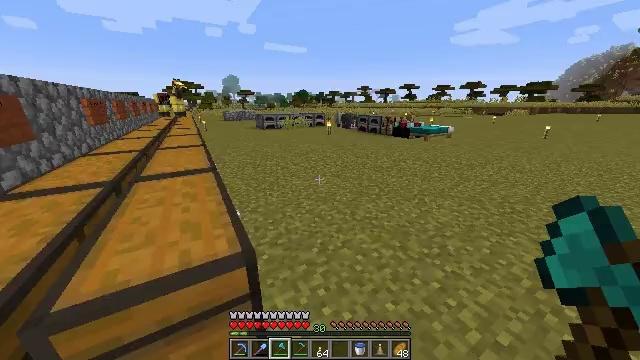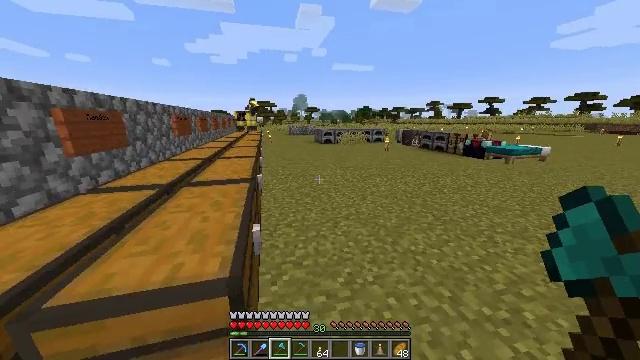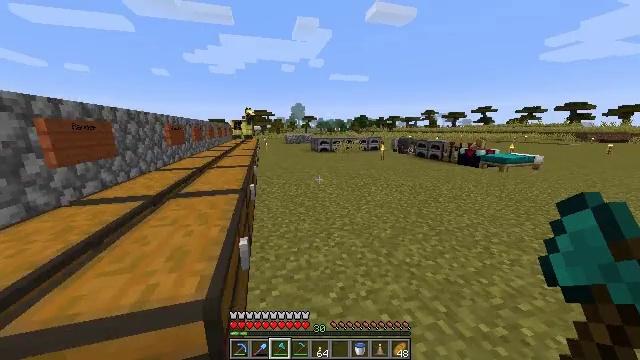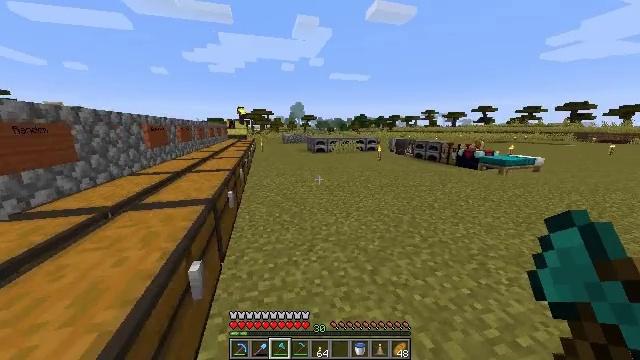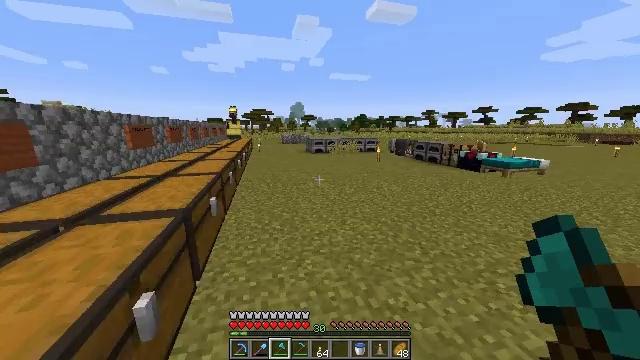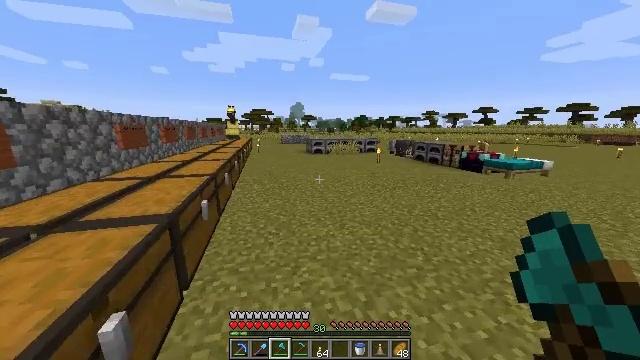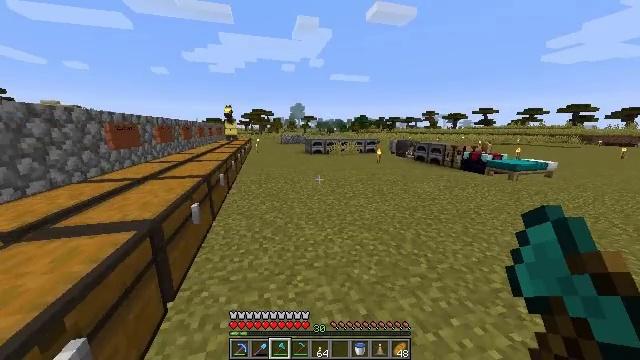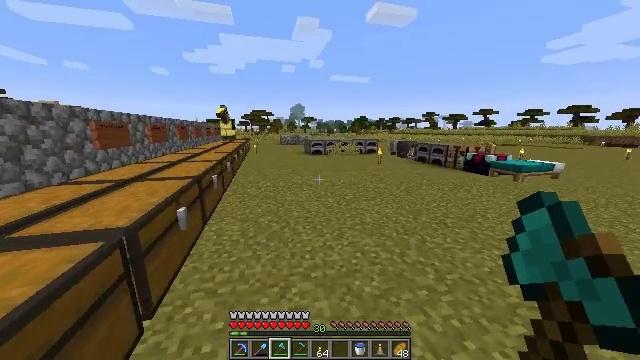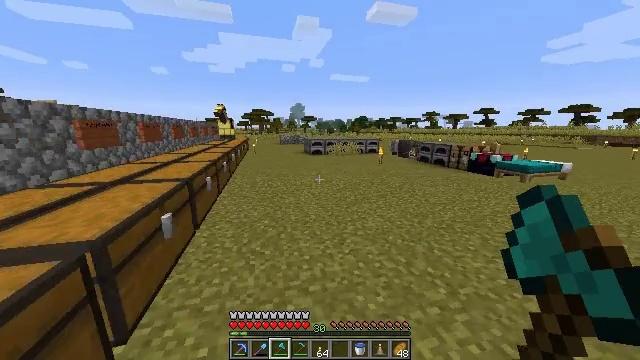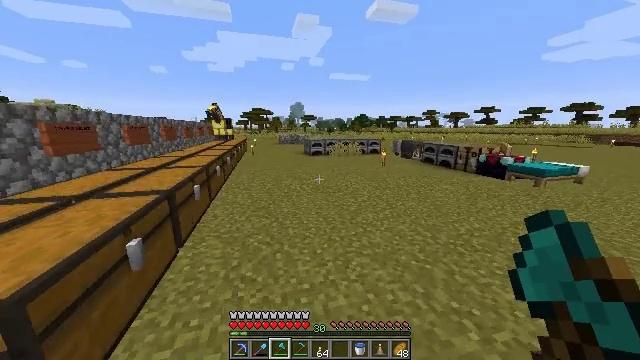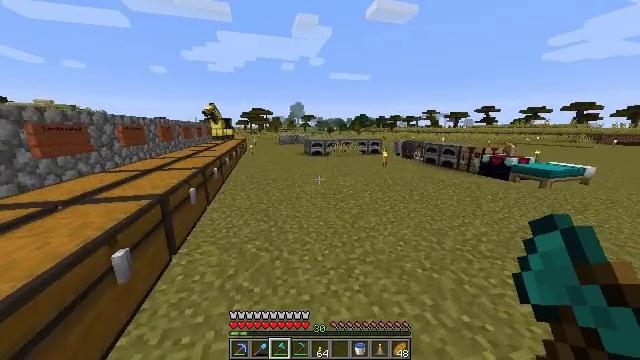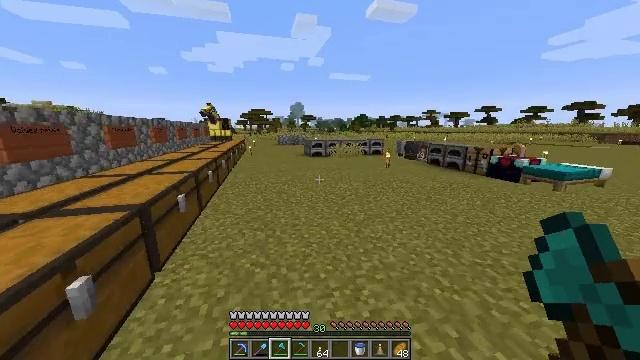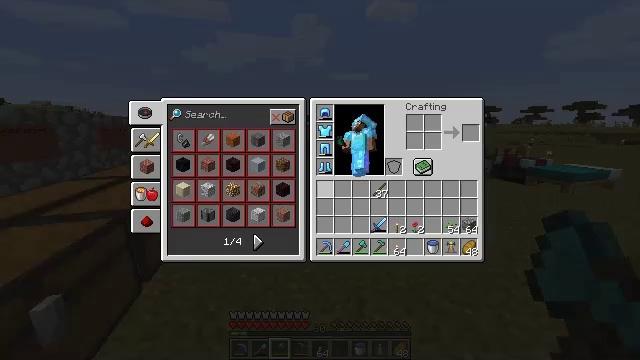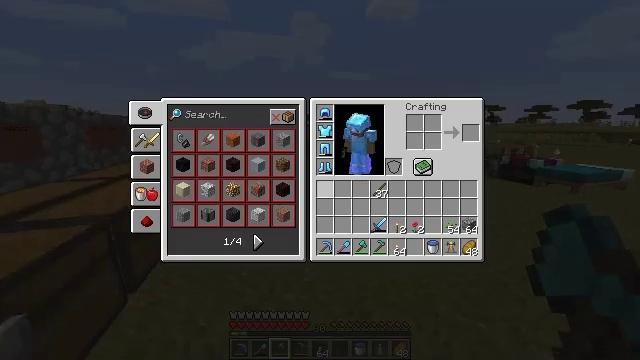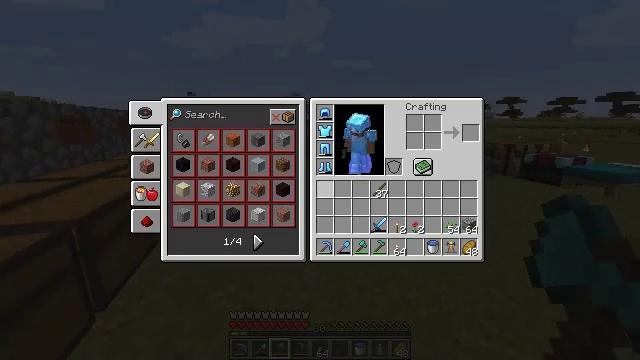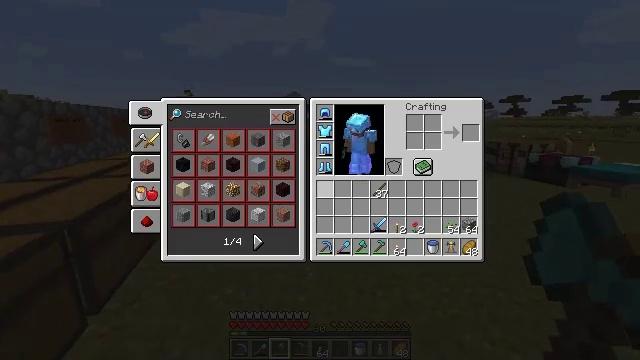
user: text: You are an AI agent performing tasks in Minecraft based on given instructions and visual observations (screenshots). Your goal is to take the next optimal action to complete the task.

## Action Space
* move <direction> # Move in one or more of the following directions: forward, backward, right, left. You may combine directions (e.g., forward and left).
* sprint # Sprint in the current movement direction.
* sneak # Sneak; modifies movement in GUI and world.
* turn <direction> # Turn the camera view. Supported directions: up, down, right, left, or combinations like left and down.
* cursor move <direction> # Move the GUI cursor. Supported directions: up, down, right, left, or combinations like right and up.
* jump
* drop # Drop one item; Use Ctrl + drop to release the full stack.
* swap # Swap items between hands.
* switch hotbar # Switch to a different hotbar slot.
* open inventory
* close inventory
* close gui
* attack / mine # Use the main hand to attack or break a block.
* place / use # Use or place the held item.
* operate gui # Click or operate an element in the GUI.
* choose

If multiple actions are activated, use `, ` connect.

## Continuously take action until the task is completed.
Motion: motion action
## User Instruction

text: Attack the sandstone to break it.
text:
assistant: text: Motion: move forward and move right, sprint
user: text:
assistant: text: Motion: move forward and move right, sprint, turn up
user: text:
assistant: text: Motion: move forward, sprint
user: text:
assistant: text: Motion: move forward, sprint
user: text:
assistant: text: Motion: move forward, sprint
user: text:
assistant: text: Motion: move forward, sprint
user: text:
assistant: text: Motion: move forward, sprint
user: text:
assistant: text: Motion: move forward, sprint
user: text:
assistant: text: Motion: move forward, sprint
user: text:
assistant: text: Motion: move forward, sprint
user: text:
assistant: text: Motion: move forward
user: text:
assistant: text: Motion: open inventory
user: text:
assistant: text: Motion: open inventory
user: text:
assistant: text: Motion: open inventory
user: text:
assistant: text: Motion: open inventory
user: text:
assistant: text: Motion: cursor move right and down
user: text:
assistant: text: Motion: cursor move right
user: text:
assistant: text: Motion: cursor move right
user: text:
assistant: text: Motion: no_op
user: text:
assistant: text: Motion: cursor move right and down
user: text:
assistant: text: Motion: no_op
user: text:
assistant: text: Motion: no_op
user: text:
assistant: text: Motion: cursor move left
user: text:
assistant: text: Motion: cursor move left
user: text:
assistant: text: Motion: no_op
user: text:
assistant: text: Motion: no_op
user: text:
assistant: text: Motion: operate gui
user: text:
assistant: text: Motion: operate gui
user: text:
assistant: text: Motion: operate gui
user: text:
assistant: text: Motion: no_op